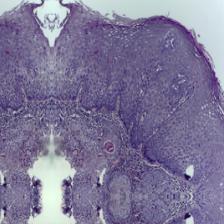
Diagnosis: OSCC